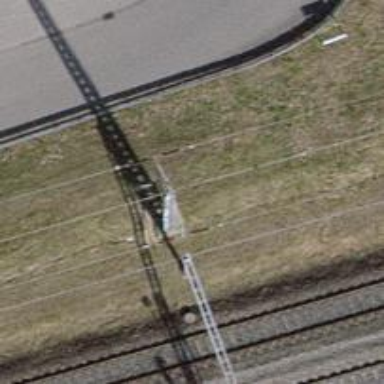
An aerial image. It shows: Power pole.